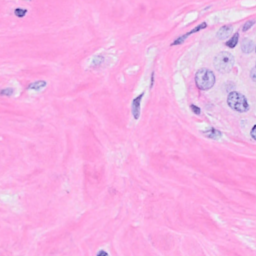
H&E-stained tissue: Breast